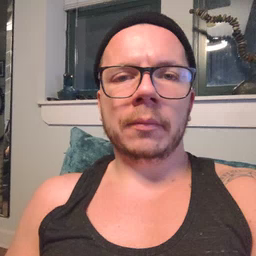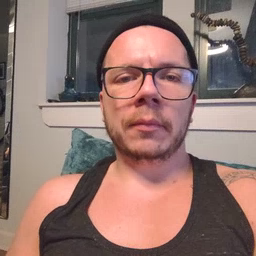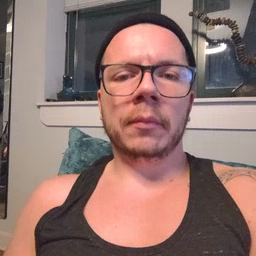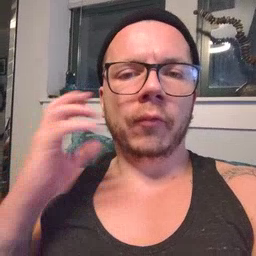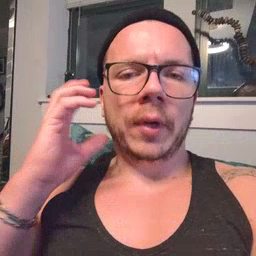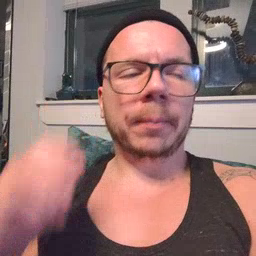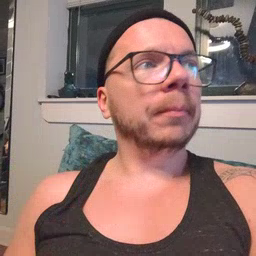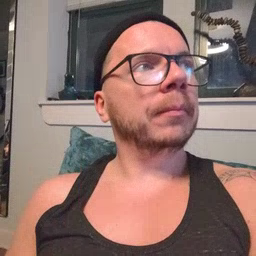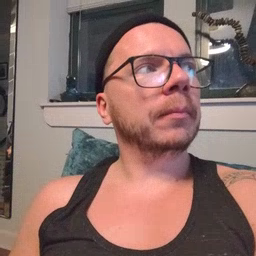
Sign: radio